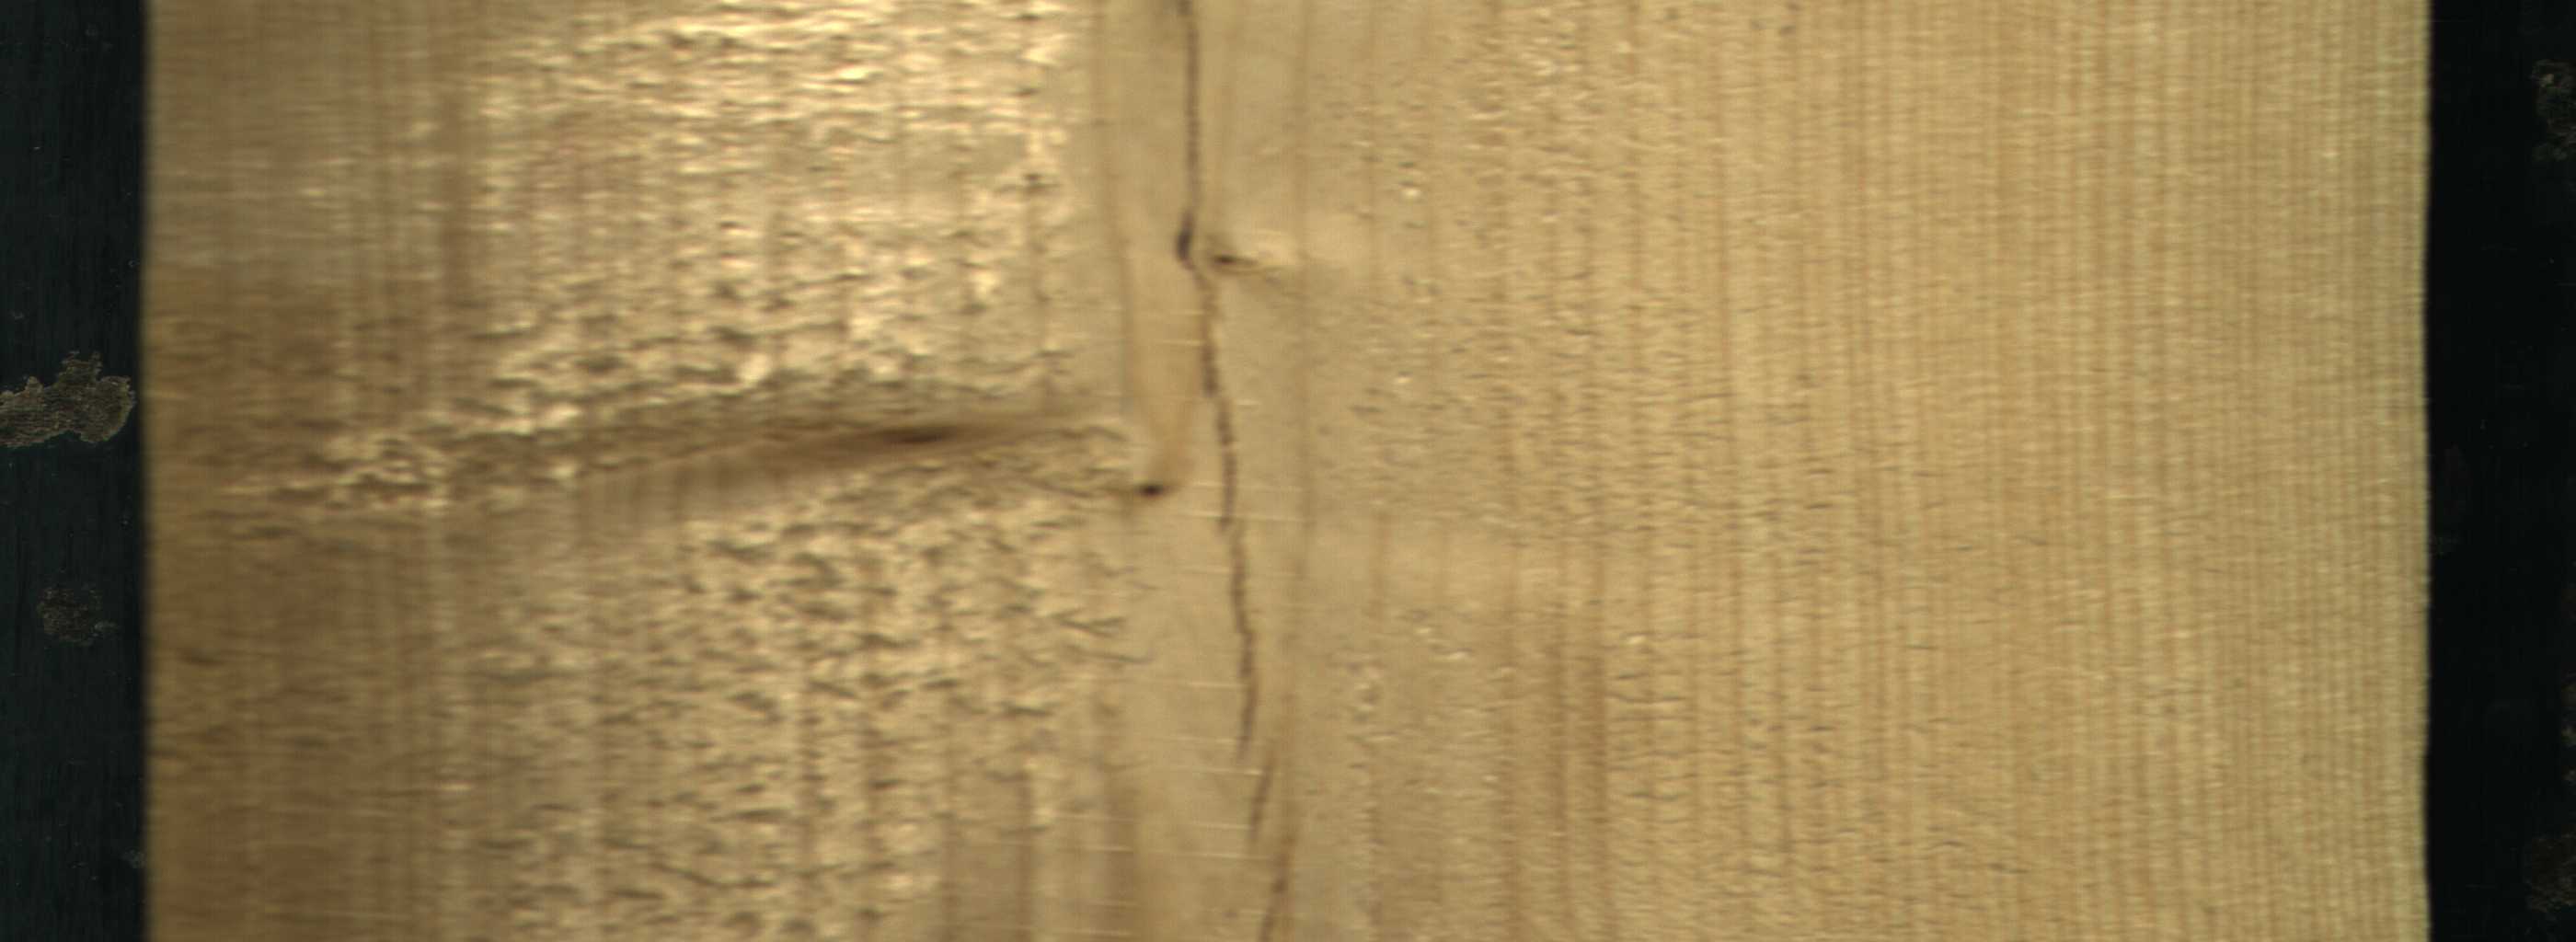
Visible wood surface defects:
Crack
Live_Knot